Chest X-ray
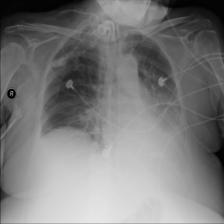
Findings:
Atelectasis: negative
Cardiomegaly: negative
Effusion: negative
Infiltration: negative
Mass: negative
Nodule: negative
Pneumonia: negative
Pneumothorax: negative
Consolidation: positive
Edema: negative
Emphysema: negative
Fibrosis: negative
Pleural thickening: negative
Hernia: negative